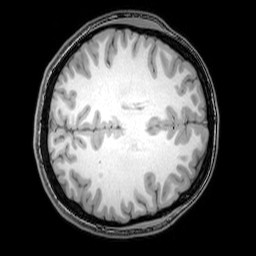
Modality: T1w
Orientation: axial
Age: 24
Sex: female
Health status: healthy
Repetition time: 0.081 s
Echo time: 0.037 s